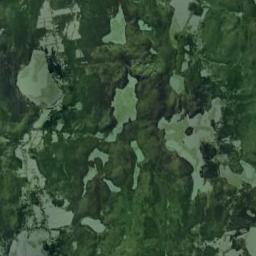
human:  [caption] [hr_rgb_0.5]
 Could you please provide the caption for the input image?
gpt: The wetland consists of green plants and water .

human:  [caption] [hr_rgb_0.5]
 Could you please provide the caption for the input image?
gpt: The surface of the lake in a wetland is covered with a large dense dark green and light green mixed plants .

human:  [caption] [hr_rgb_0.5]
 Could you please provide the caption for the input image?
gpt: There are two small lakes in this wetland  , and the rest area is covered by vegetation .

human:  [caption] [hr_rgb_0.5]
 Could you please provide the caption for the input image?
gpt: Many waters of different sizes are surrounded by wetlands .

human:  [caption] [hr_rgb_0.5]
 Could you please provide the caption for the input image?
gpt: There are many green areas and water areas on the wetland .